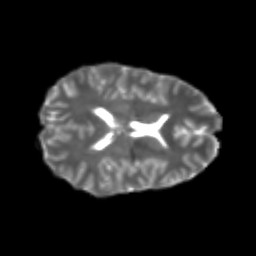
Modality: T2w
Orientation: axial
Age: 22
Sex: female
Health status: healthy
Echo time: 0.074 s